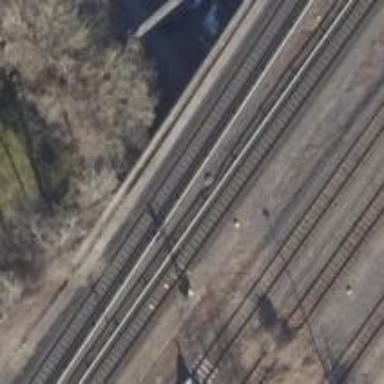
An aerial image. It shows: Light rail railway line with electrified rails.